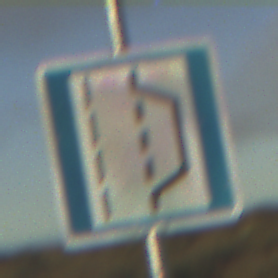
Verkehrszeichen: NothalteUndPannenbucht
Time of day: SunriseSunset
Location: Outdoor (Nature)
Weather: PartlyCloudy
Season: NotSpecified
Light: Natural